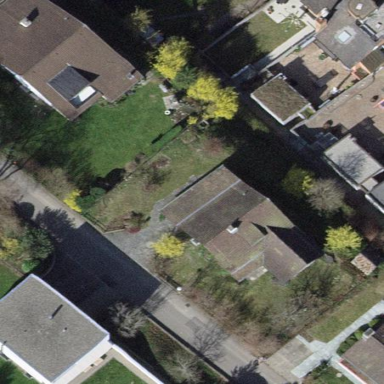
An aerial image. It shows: Building with tiled roof.